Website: apple
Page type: billing-address
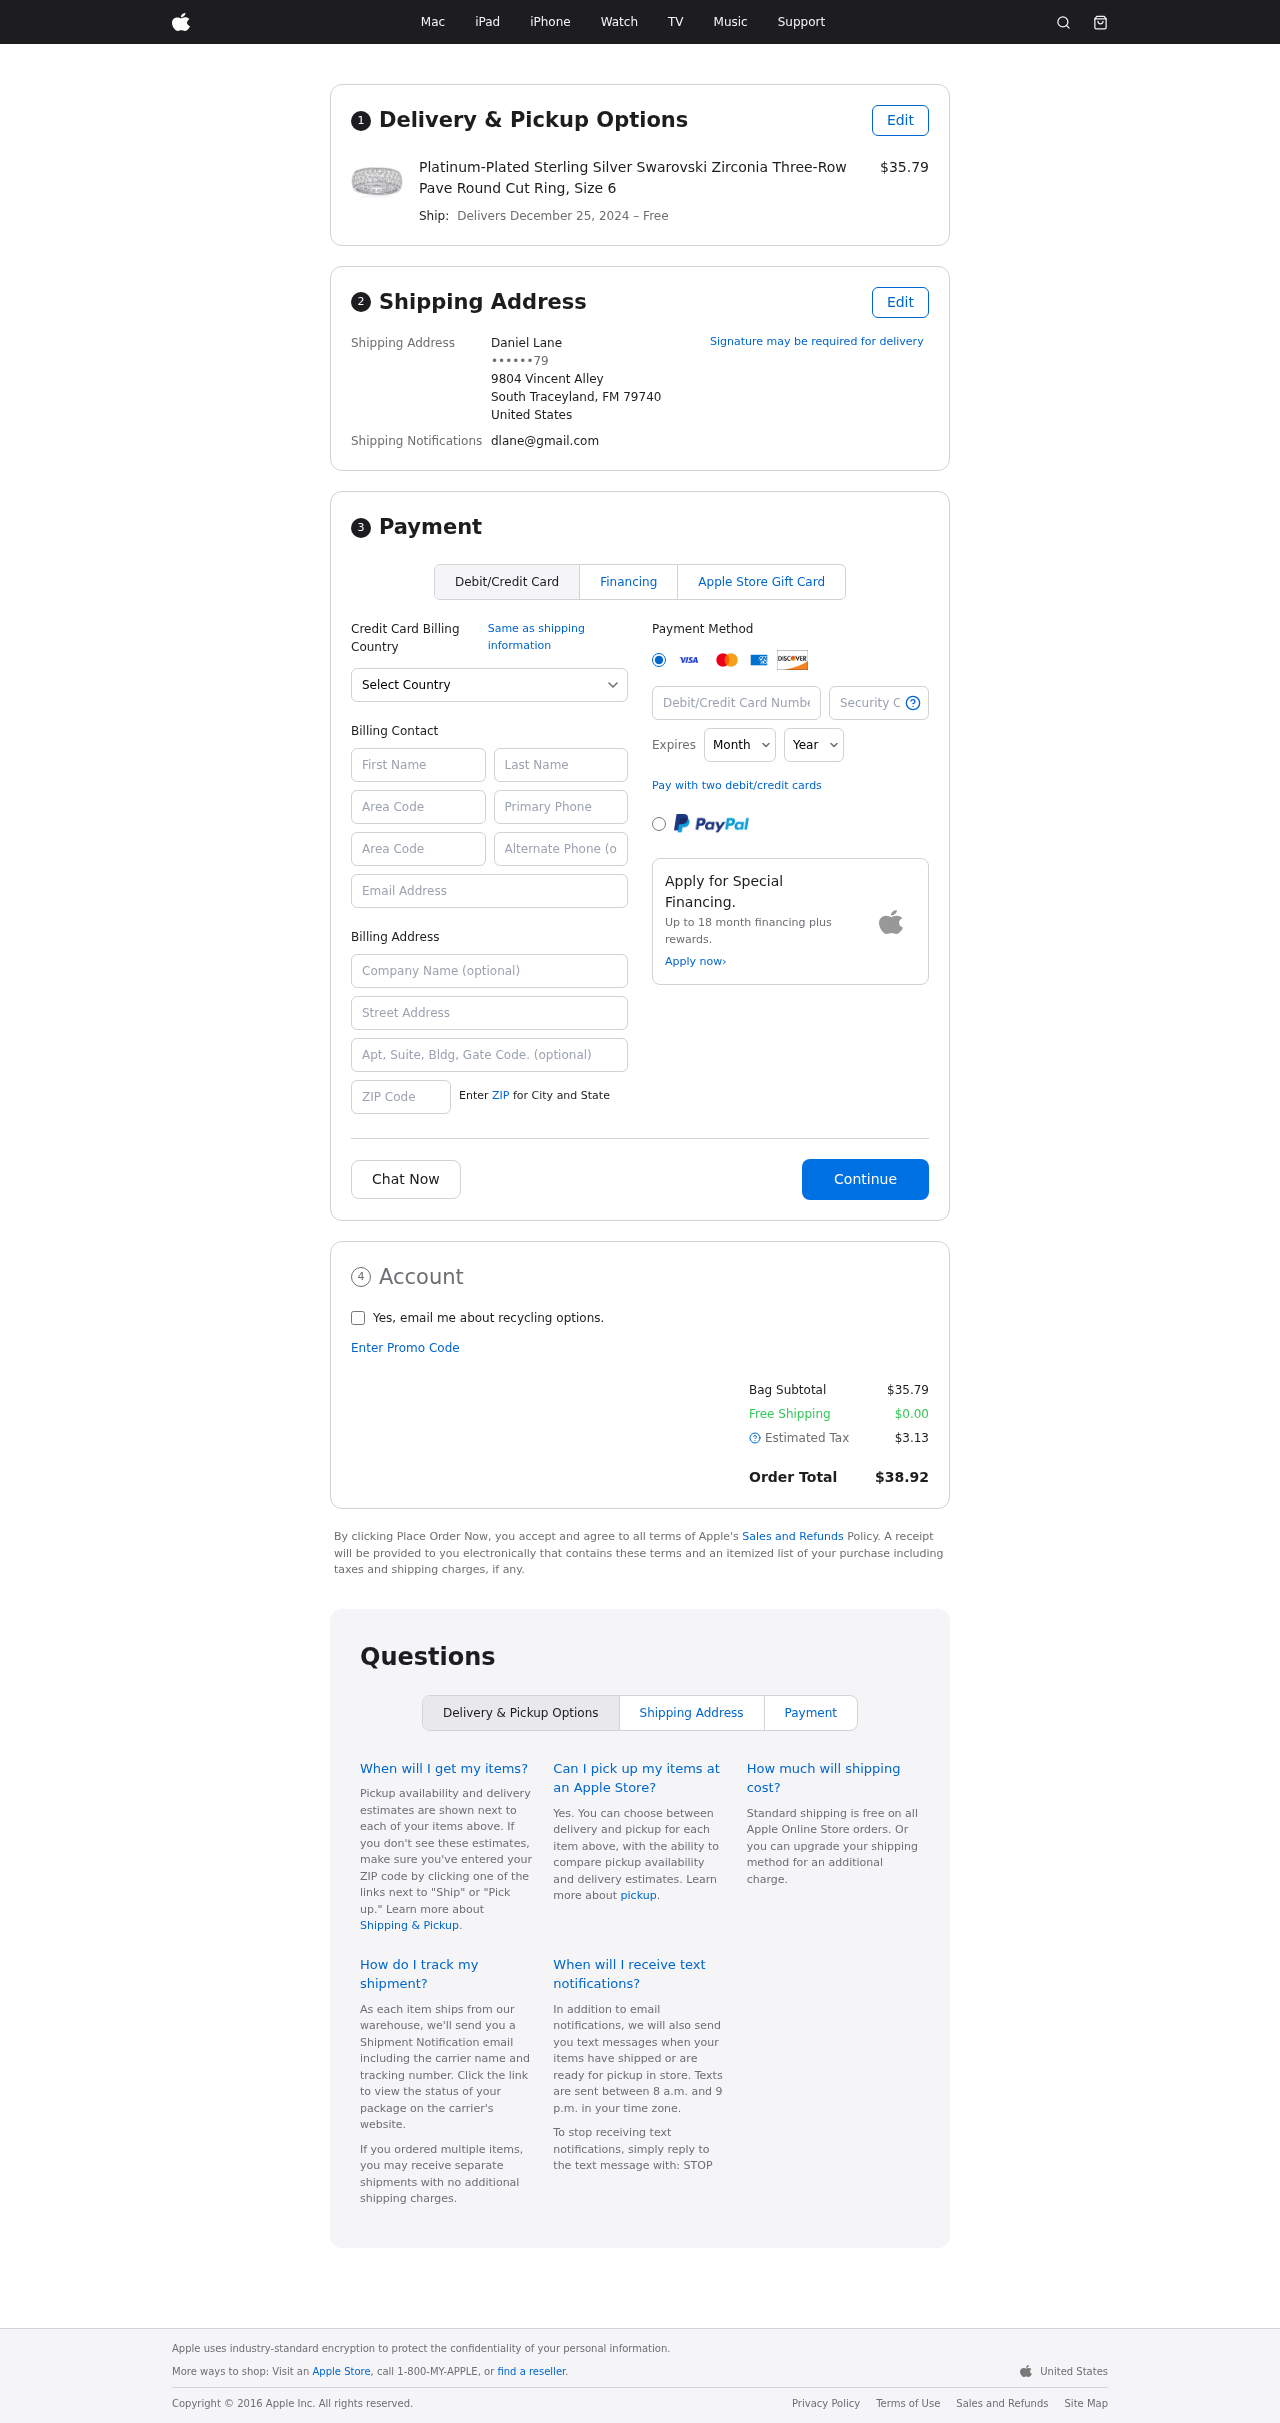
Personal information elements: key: PII_CARD_CVV
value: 511
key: PII_CARD_EXPIRY_MONTH
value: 01
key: PII_CARD_EXPIRY_YEAR
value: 30
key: PII_CARD_NUMBER
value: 6559 0537 5499 0498
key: PII_CITY_STATE_ZIP
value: South Traceyland, FM 79740
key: PII_COUNTRY
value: United States
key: PII_EMAIL
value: dlane@gmail.com
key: PII_FULLNAME
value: Daniel Lane
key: PII_STREET
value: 9804 Vincent Alley
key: PII_PHONE_MASKED
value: ••••••79
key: PII_BILLING_FIRSTNAME
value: Daniel
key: PII_BILLING_LASTNAME
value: Lane
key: PII_BILLING_PHONE_AREA
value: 975
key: PII_BILLING_PHONE
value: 9759264379
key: PII_BILLING_EMAIL
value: dlane@gmail.com
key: PII_BILLING_COMPANY
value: Buckley, Olsen and Jackson
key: PII_BILLING_STREET
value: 9804 Vincent Alley
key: PII_BILLING_STREET2
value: Suite 257
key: PII_BILLING_POSTCODE
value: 79740
Product elements: key: PRODUCT1_NAME
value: Platinum-Plated Sterling Silver Swarovski Zirconia Three-Row Pave Round Cut Ring, Size 6
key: PRODUCT1_PRICE
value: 35.79
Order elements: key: ORDER_DELIVERY_DATE
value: December 25, 2024
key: ORDER_SUBTOTAL
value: $35.79
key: ORDER_SHIPPING_COST
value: $0.00
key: ORDER_TAX
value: $3.13
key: ORDER_TOTAL
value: $38.92